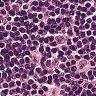
Metastatic tissue present: no